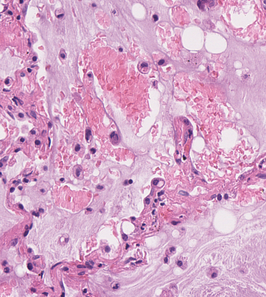
Tumor epithelial tissue: no
Tumor-associated stroma tissue: no
Normal tissue: yes